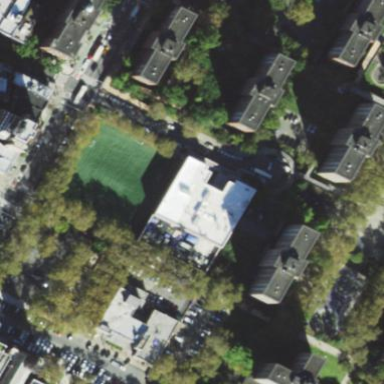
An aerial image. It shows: School building.